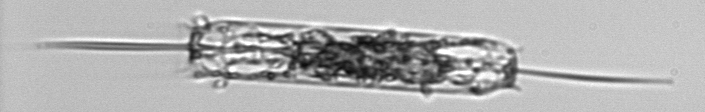
Label: Ditylum_brightwellii